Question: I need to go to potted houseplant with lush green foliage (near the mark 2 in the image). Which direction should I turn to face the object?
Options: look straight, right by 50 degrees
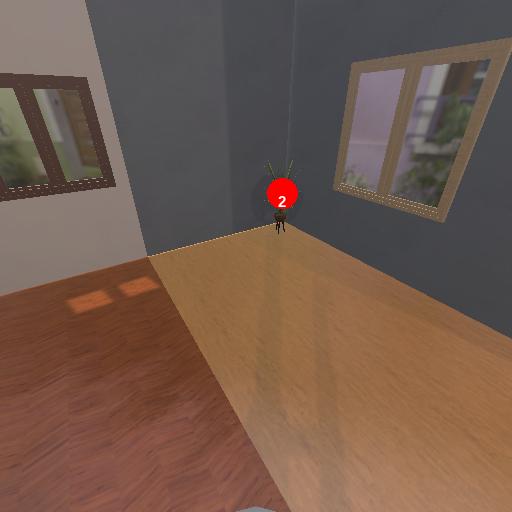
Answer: look straight